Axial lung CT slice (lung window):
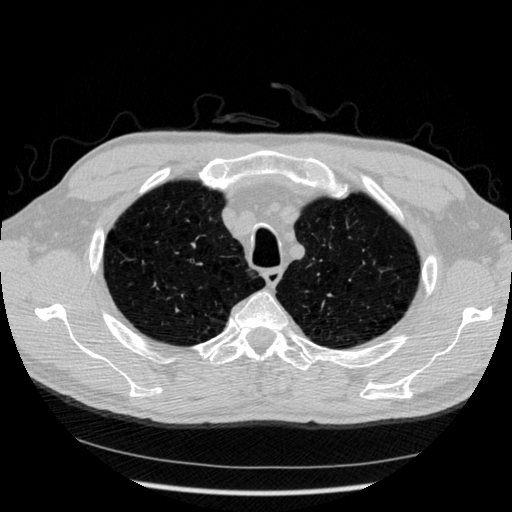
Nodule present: no